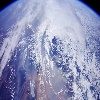
Label: cloud